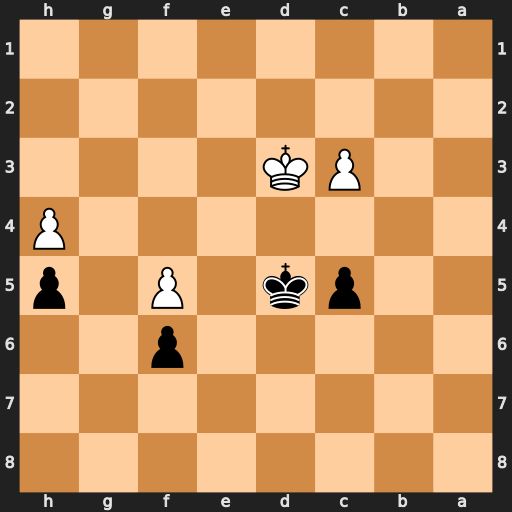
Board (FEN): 8/8/5p2/2pk1P1p/7P/2PK4/8/8
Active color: b
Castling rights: -
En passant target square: -
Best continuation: c4+ Ke3 Ke5 Kf3 Kxf5